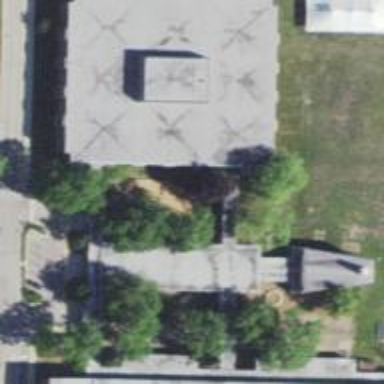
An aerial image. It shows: School building.